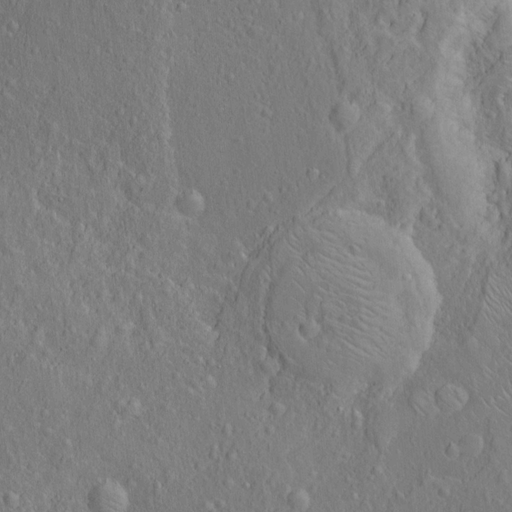
Classes present: Background, Cone